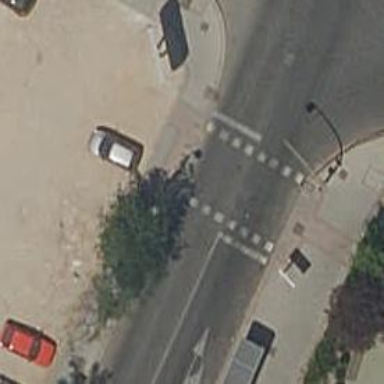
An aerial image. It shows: Road with traffic signals at the crossing.